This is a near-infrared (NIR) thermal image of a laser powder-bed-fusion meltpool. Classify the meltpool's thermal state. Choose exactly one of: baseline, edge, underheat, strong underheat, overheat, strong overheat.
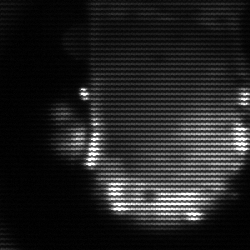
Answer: baseline